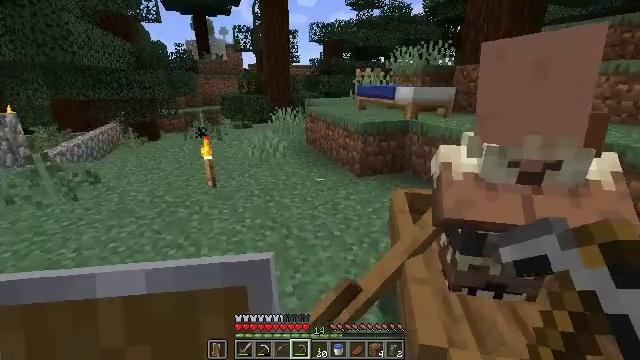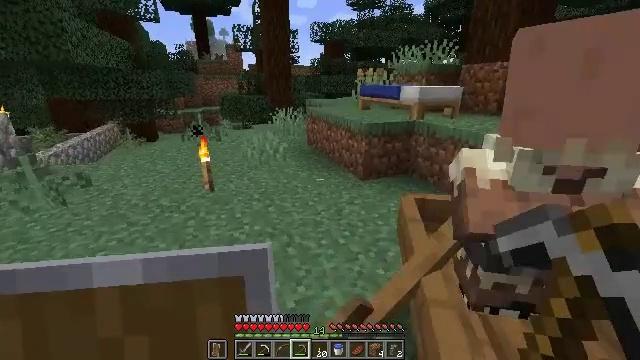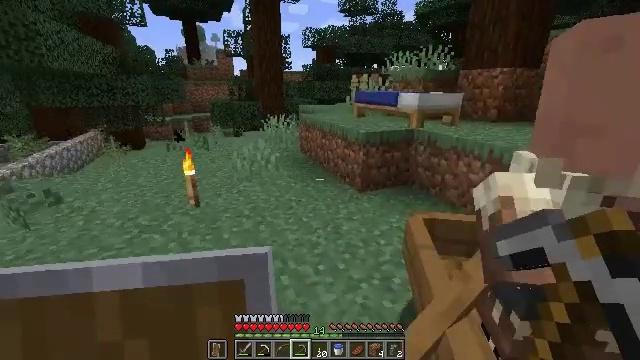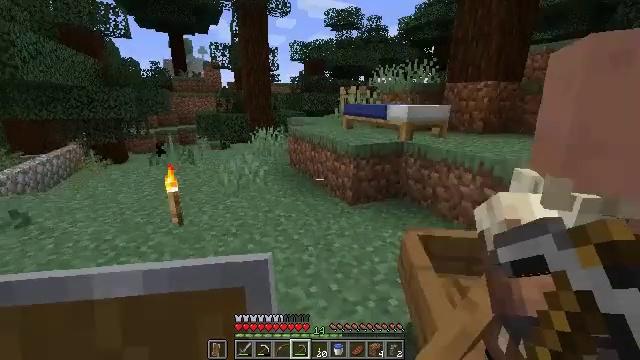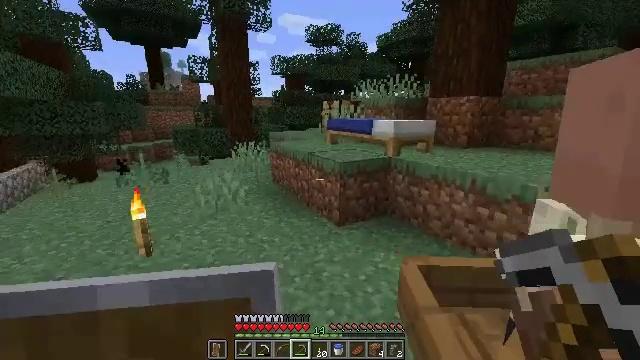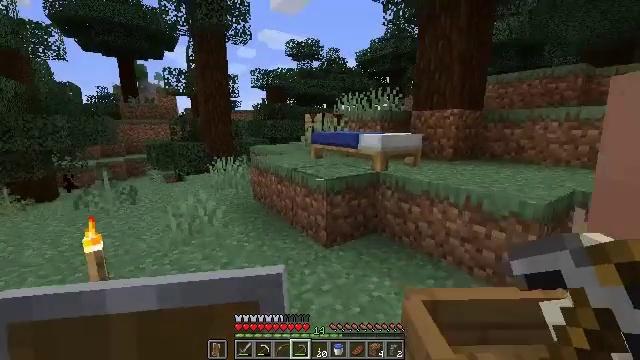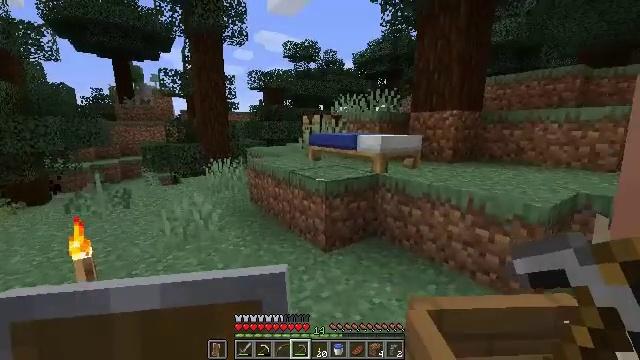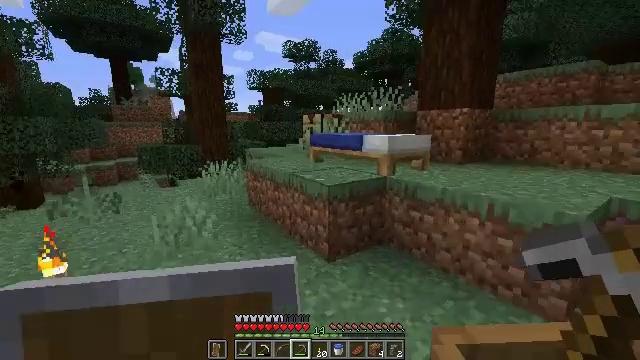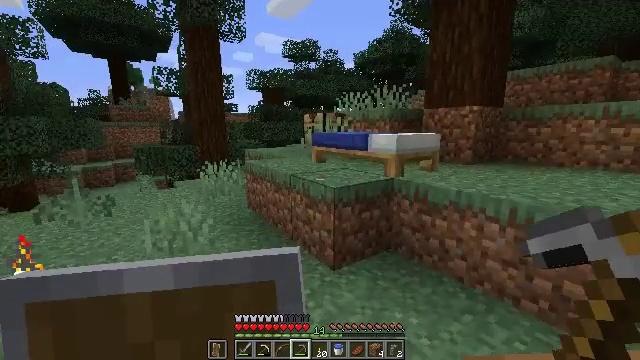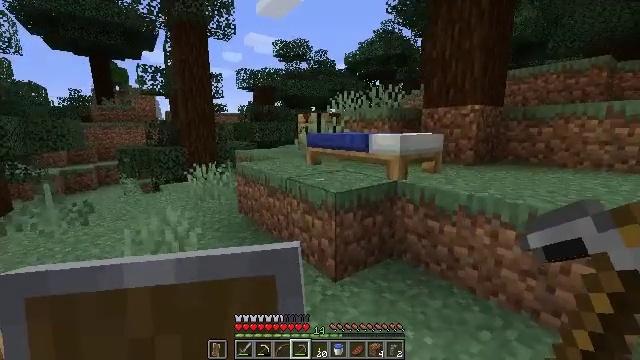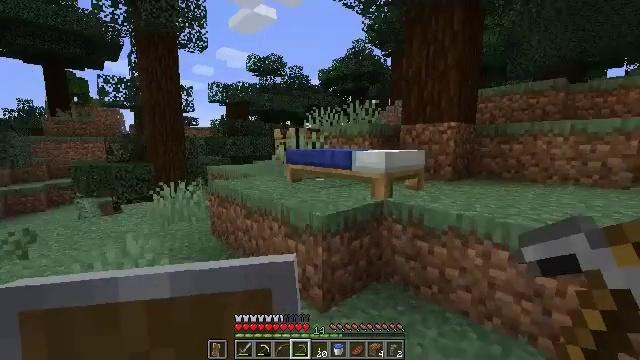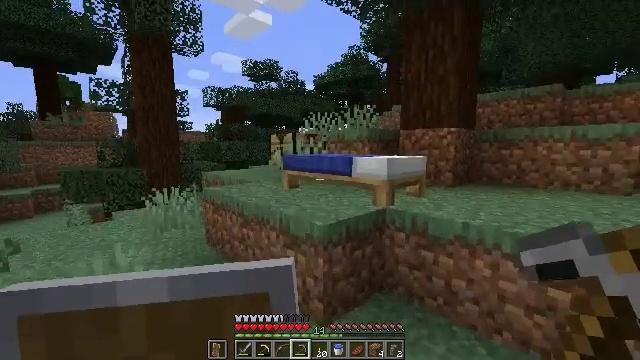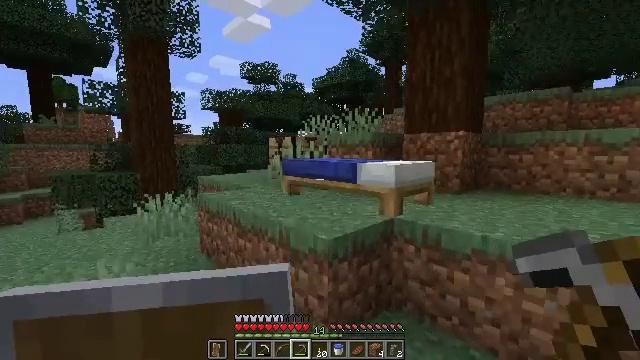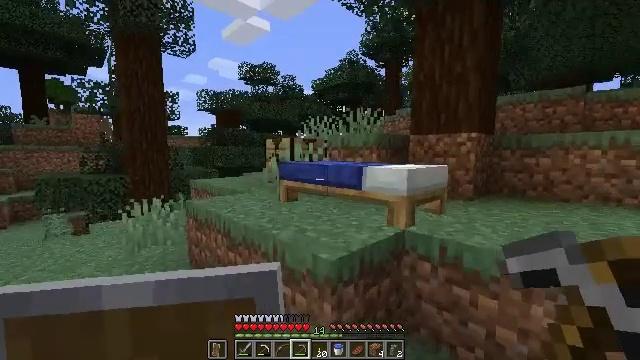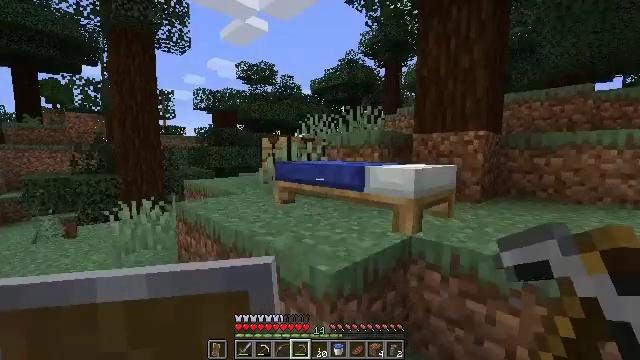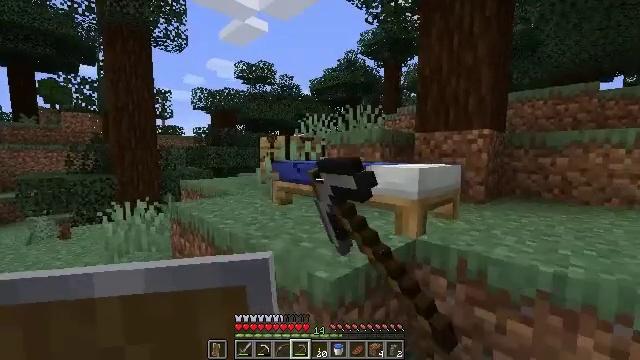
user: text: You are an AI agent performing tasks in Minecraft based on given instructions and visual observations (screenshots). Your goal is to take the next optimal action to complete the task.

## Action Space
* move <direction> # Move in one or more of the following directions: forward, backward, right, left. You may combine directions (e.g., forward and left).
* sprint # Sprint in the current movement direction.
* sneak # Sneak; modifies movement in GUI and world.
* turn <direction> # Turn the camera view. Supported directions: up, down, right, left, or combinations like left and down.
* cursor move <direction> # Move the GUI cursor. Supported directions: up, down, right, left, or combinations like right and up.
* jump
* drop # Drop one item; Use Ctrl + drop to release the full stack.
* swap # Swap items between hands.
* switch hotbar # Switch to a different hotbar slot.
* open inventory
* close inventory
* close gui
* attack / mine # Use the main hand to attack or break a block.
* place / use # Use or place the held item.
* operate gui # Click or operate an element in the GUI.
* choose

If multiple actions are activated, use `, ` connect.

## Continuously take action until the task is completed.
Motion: motion action
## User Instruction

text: Collect the blue bed by attacking it.
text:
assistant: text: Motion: move forward
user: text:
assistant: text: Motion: move forward, turn right and up
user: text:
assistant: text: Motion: move forward, turn right and up
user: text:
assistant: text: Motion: move forward, turn right and up
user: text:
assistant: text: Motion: move forward, turn right and up
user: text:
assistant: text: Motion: move forward
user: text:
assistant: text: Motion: move forward
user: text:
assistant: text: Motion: move forward
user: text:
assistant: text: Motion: move forward, turn right
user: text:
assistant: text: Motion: move forward, turn right and up
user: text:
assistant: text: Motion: move forward, turn right and up
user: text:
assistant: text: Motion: move forward
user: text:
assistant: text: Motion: move forward
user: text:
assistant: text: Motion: move forward, attack / mine
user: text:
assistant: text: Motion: move forward, attack / mine
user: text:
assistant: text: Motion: attack / mine
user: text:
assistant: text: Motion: attack / mine
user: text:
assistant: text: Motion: attack / mine
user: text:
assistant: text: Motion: attack / mine
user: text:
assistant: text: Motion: attack / mine
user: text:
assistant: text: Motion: move forward, attack / mine
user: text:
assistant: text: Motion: move forward, attack / mine
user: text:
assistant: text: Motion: move forward, attack / mine, jump
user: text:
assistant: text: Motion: move forward, attack / mine, jump
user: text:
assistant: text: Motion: jump